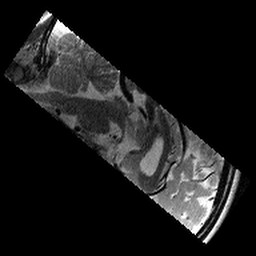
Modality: T2w
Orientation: sagittal
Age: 11
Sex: male
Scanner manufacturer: siemens
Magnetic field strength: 3 T
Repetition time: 8.46 s
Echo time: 0.067 s